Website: home-depot
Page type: billing-address
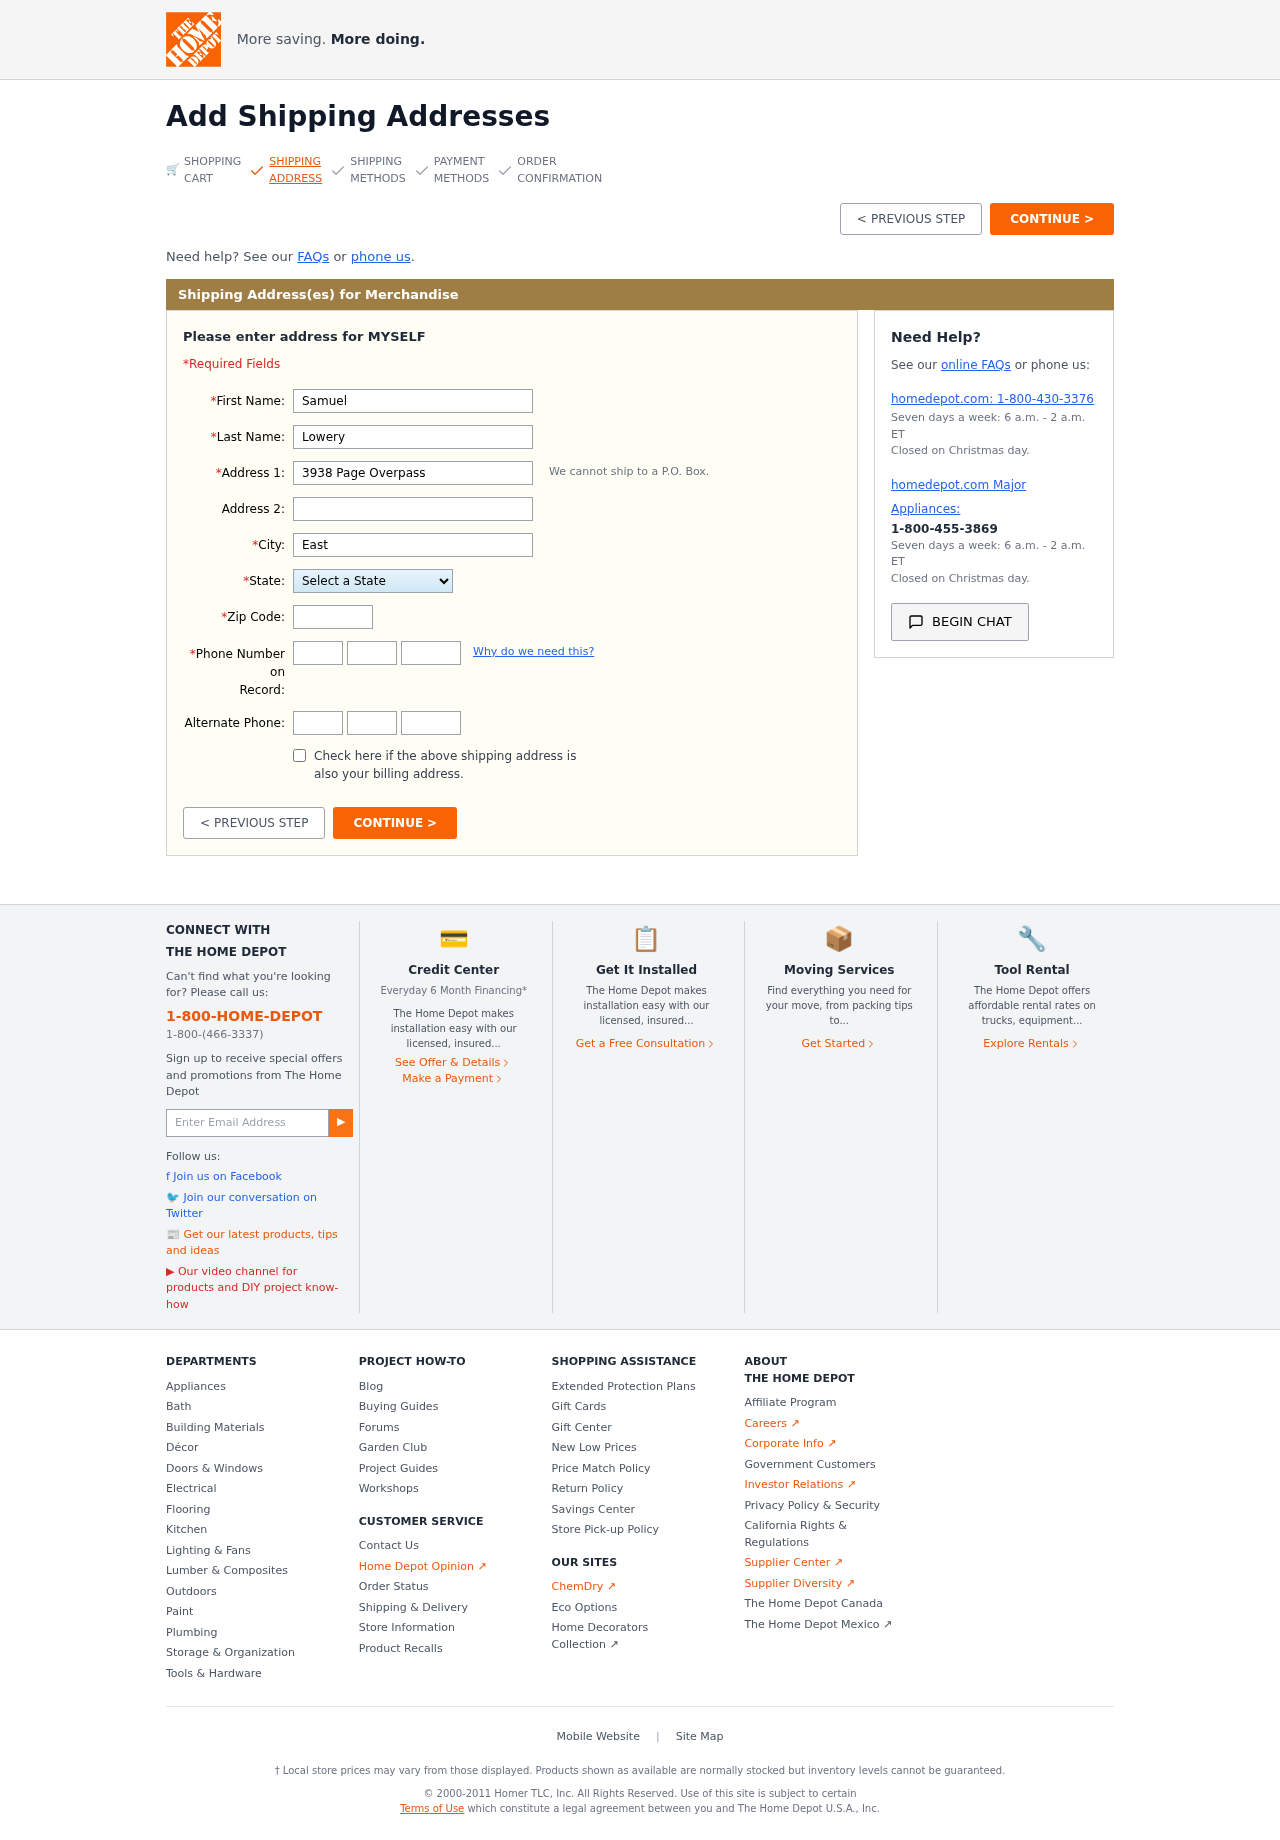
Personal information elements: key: PII_STATE
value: North Dakota
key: PII_FIRSTNAME
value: Samuel
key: PII_LASTNAME
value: Lowery
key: PII_STREET
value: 3938 Page Overpass
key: PII_CITY
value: East Rebecca
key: PII_POSTCODE
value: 29964
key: PII_PHONE_AREA
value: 450
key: PII_PHONE_PREFIX
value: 830
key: PII_PHONE_LINE
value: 6402
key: PII_PHONE_ALT_AREA
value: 518
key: PII_PHONE_ALT_PREFIX
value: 863
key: PII_PHONE_ALT_LINE
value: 1825